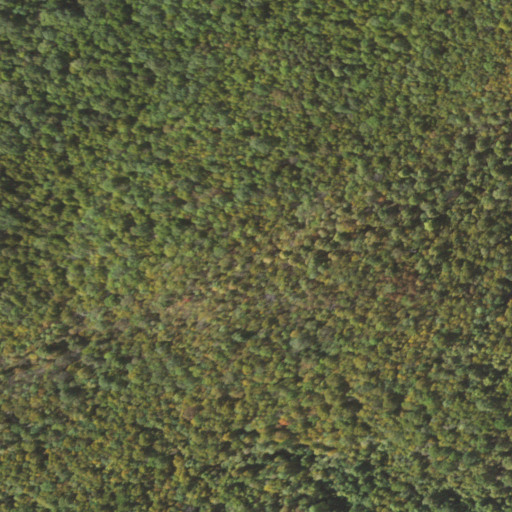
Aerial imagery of mountain in Pennsylvania named Little Mountain containing only deciduous forest